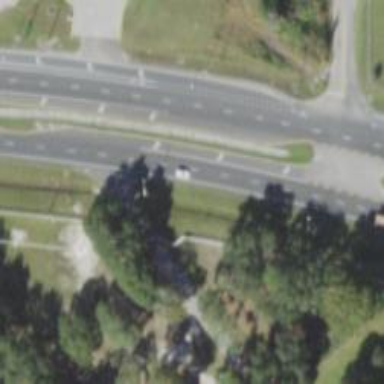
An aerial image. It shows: Asphalt trunk highway.